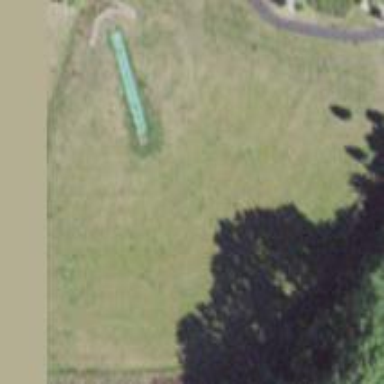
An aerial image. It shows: Cricket pitch in leisure land area.